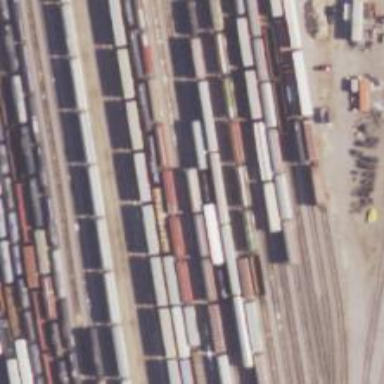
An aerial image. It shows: Railway yard used for servicing trains.